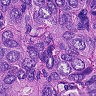
Metastatic tissue present: yes